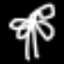
Label: palm tree